Interaction volume radius: 5 \u00c5
Interaction volume height: 35 \u00c5
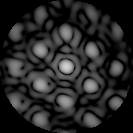
Disorder parameter: 0.3974